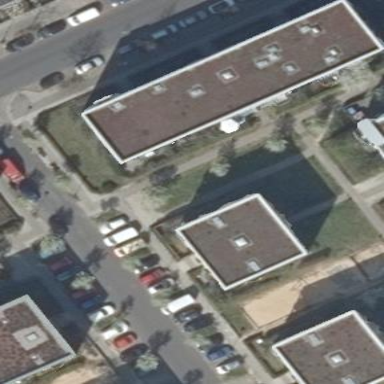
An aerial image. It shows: Apartment building with flat roof.